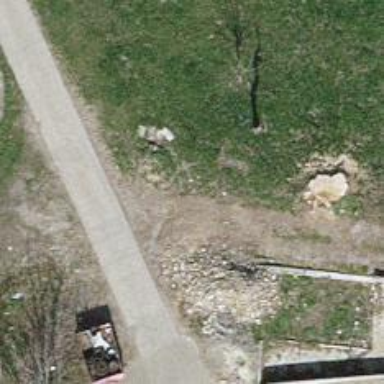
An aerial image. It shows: Driveway with grade 1 track surface.